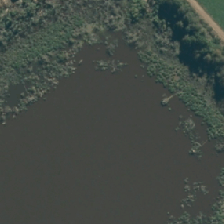
Land cover: lake_pond